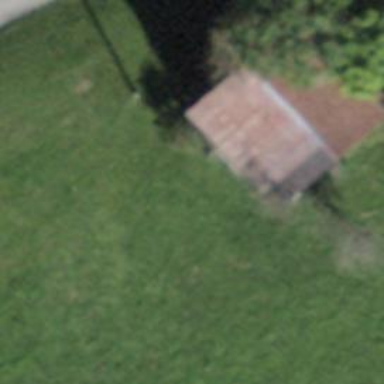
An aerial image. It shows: Barn.